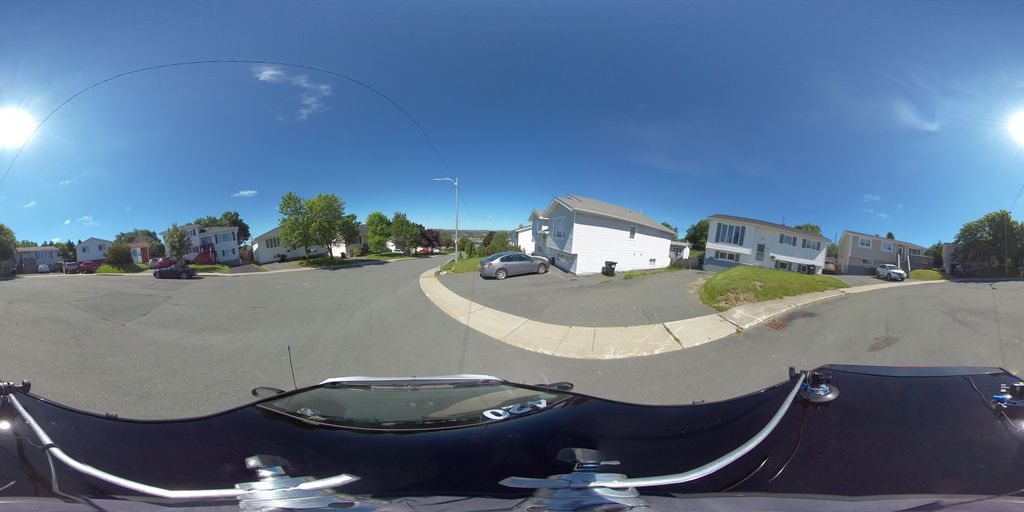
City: st_johns